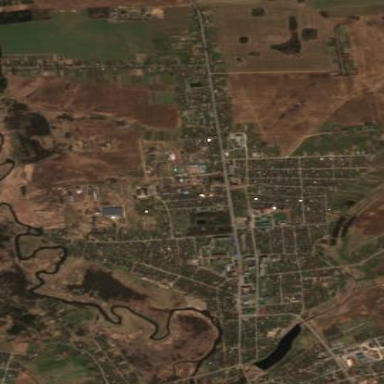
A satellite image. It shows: Residential area in rural setting.